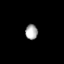
Tissue: lung
Cell type: Epithelial cells
Senescence score: 0.1997
Nuclear area (px): 181
Mean DAPI intensity: 169.331